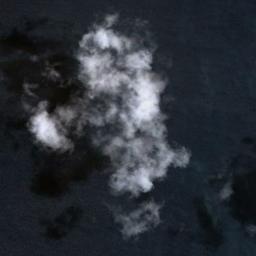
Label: cloud